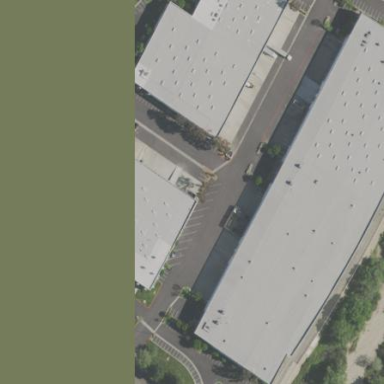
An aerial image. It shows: Industrial building.